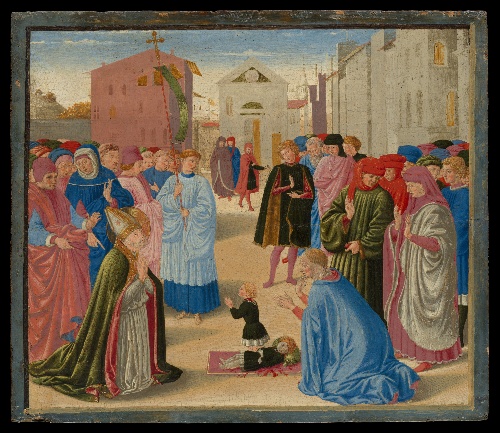
Title: Saint Zenobius Resuscitating a Dead Child
Artist: Benozzo Gozzoli (Benozzo di Lese di Sandro)
Artist bio: Italian, Florence ca. 1420–1497 Pistoia
Object type: Painting, predella panel
Classification: Paintings
Medium: Tempera on wood
Dimensions: 15 1/2 x 18 in. (39.4 x 45.7 cm)
Department: European Paintings
Credit line: Rogers Fund, 1915
Accession year: 1915
Repository: Metropolitan Museum of Art, New York, NY
Tags: Men|Women|Saints|Death|Children